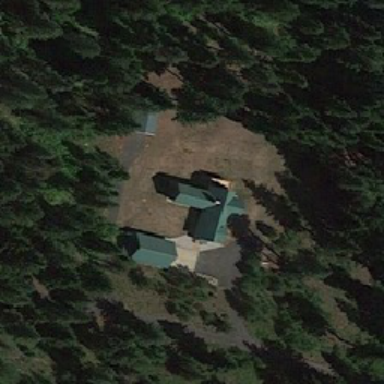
All kinds of trees are the same .